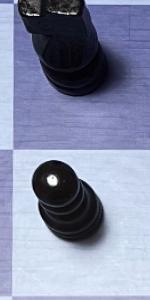
Label: Pawn_Black